RGB frame:
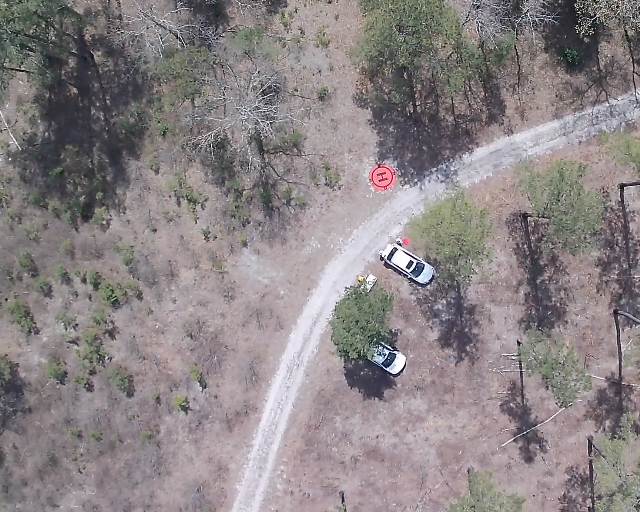
Thermal frame:
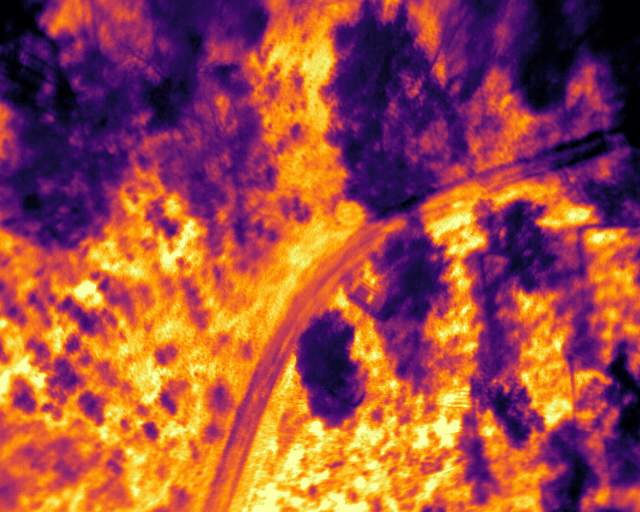
Captured: 2026-02-26 02:32:41
Pixels at or above 80 °C: 0 (fraction of frame: 0)